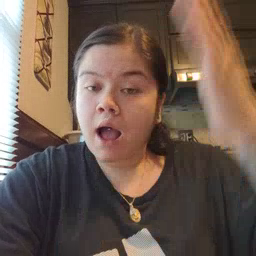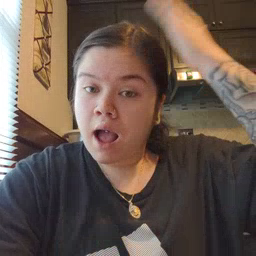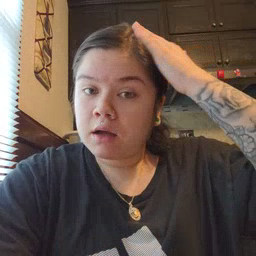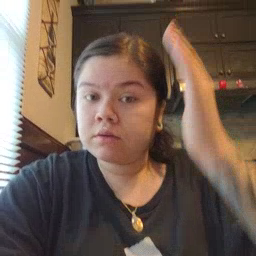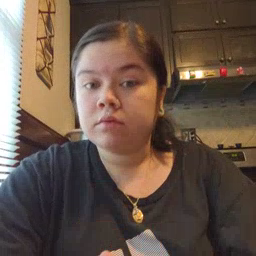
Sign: hat